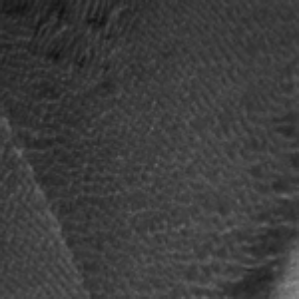
Label: frost